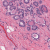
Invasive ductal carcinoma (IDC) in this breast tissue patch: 0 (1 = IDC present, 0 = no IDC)